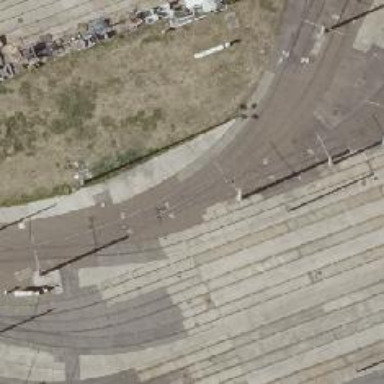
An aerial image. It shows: Railway switch.